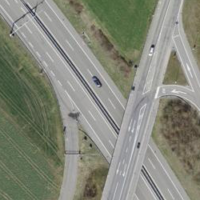
EUNIS habitat code: 57
Species observed at this site:
Milvus milvus
Platanthera bifolia
Ophrys insectifera